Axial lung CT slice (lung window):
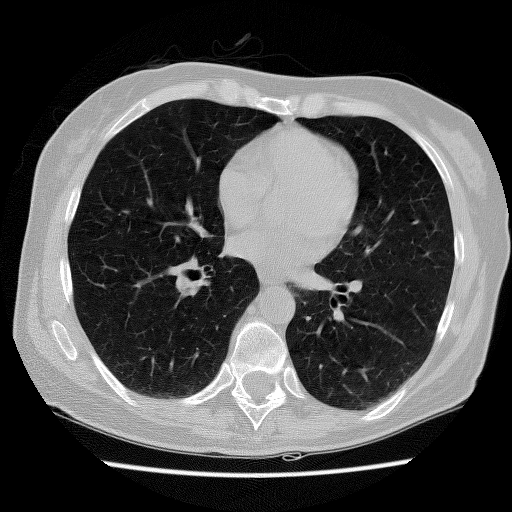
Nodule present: no